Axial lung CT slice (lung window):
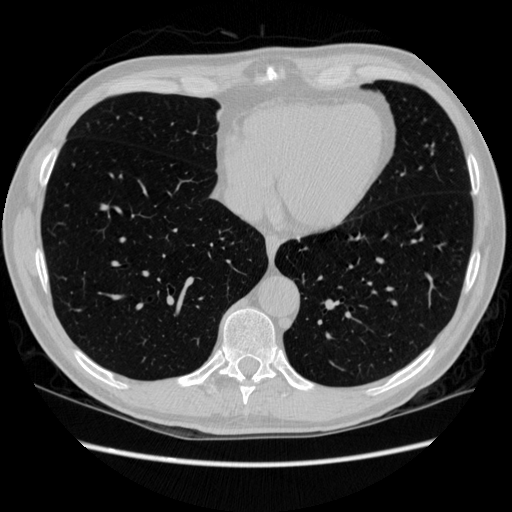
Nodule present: no